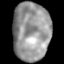
Tissue: lung
Cell type: Epithelial cells
Senescence score: 0.1922
Nuclear area (px): 2124
Mean DAPI intensity: 150.782